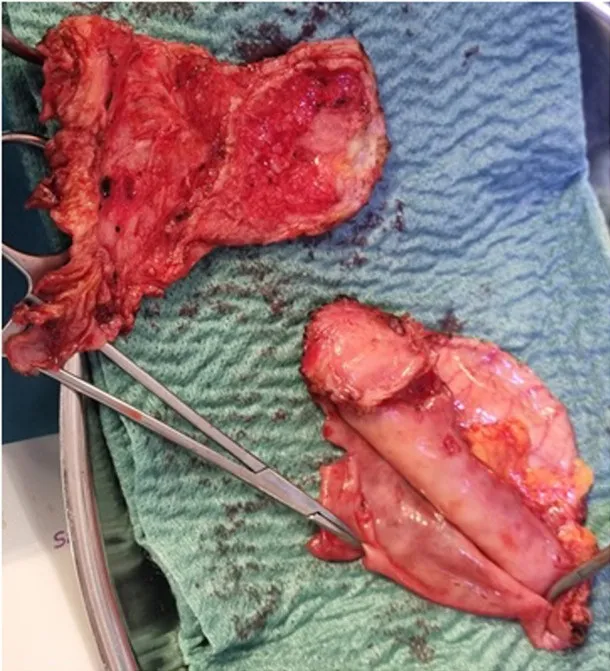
Specimen of anterior parietal layer pericardium post-pericardiectomy.
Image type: medical_photograph (other_medical_photograph)